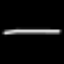
Label: line